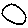
Label: circle